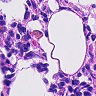
Metastatic tissue present: no